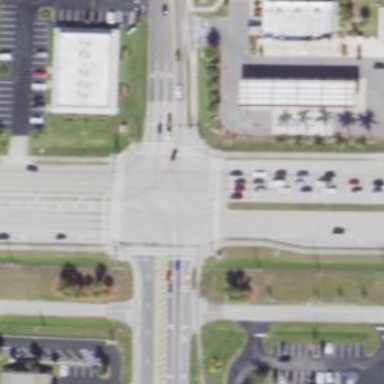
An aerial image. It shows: Crossing road.